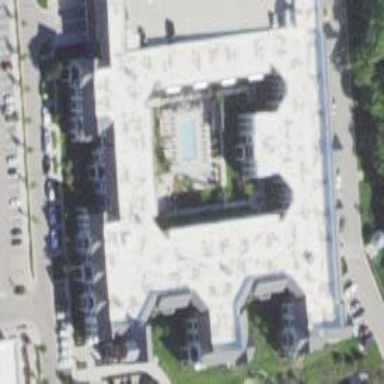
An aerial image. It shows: Apartment for tourism purposes.